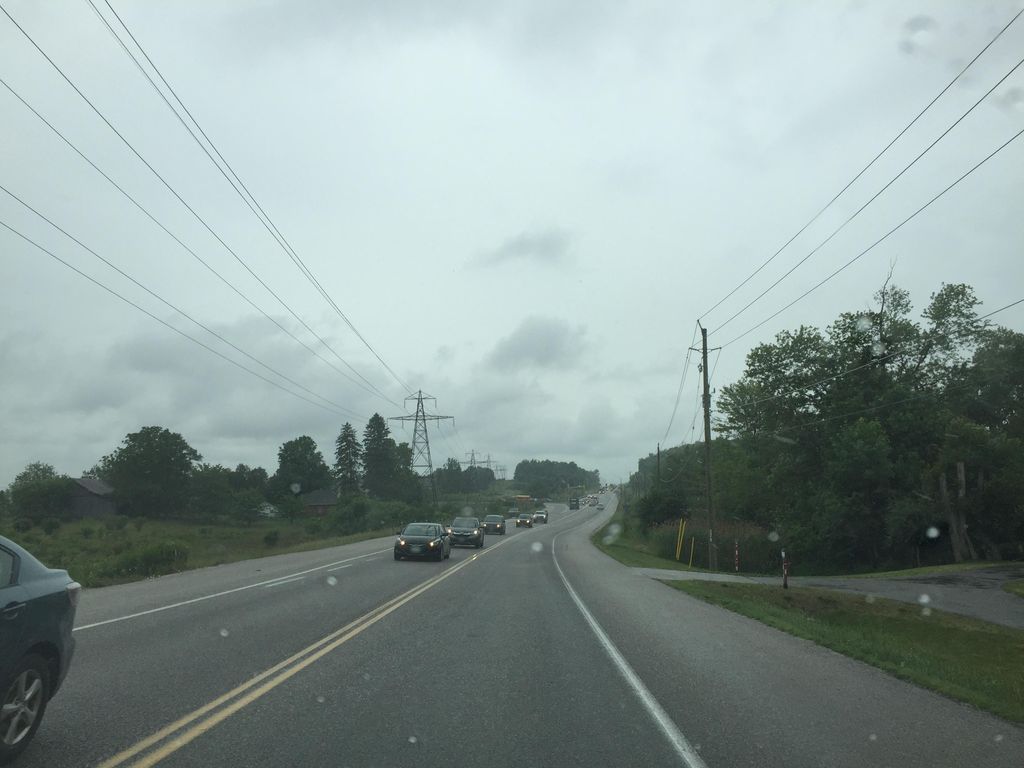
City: kitchener-waterloo